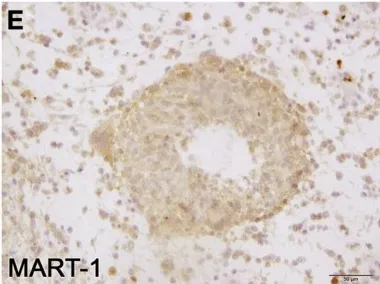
Immune profiling and MART-1 distribution in CSF-470 vaccination site biopsy from patient #1. Formalin-fixed, paraffin-embedded tissue sections were stained with appropriate antibodies, amplified with avidin-biotin-peroxidase (ABC) system (Vectastain, Vector Labs), and revealed with 3,3'-diaminobenzidine. Expression of MART-1 Ag was observed throughout the inoculation site (E).
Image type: pathology (immunostaining)